Interaction volume radius: 5 \u00c5
Interaction volume height: 10 \u00c5
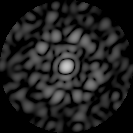
Disorder parameter: 0.7941